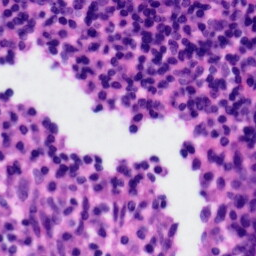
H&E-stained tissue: Tonsil